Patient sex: M
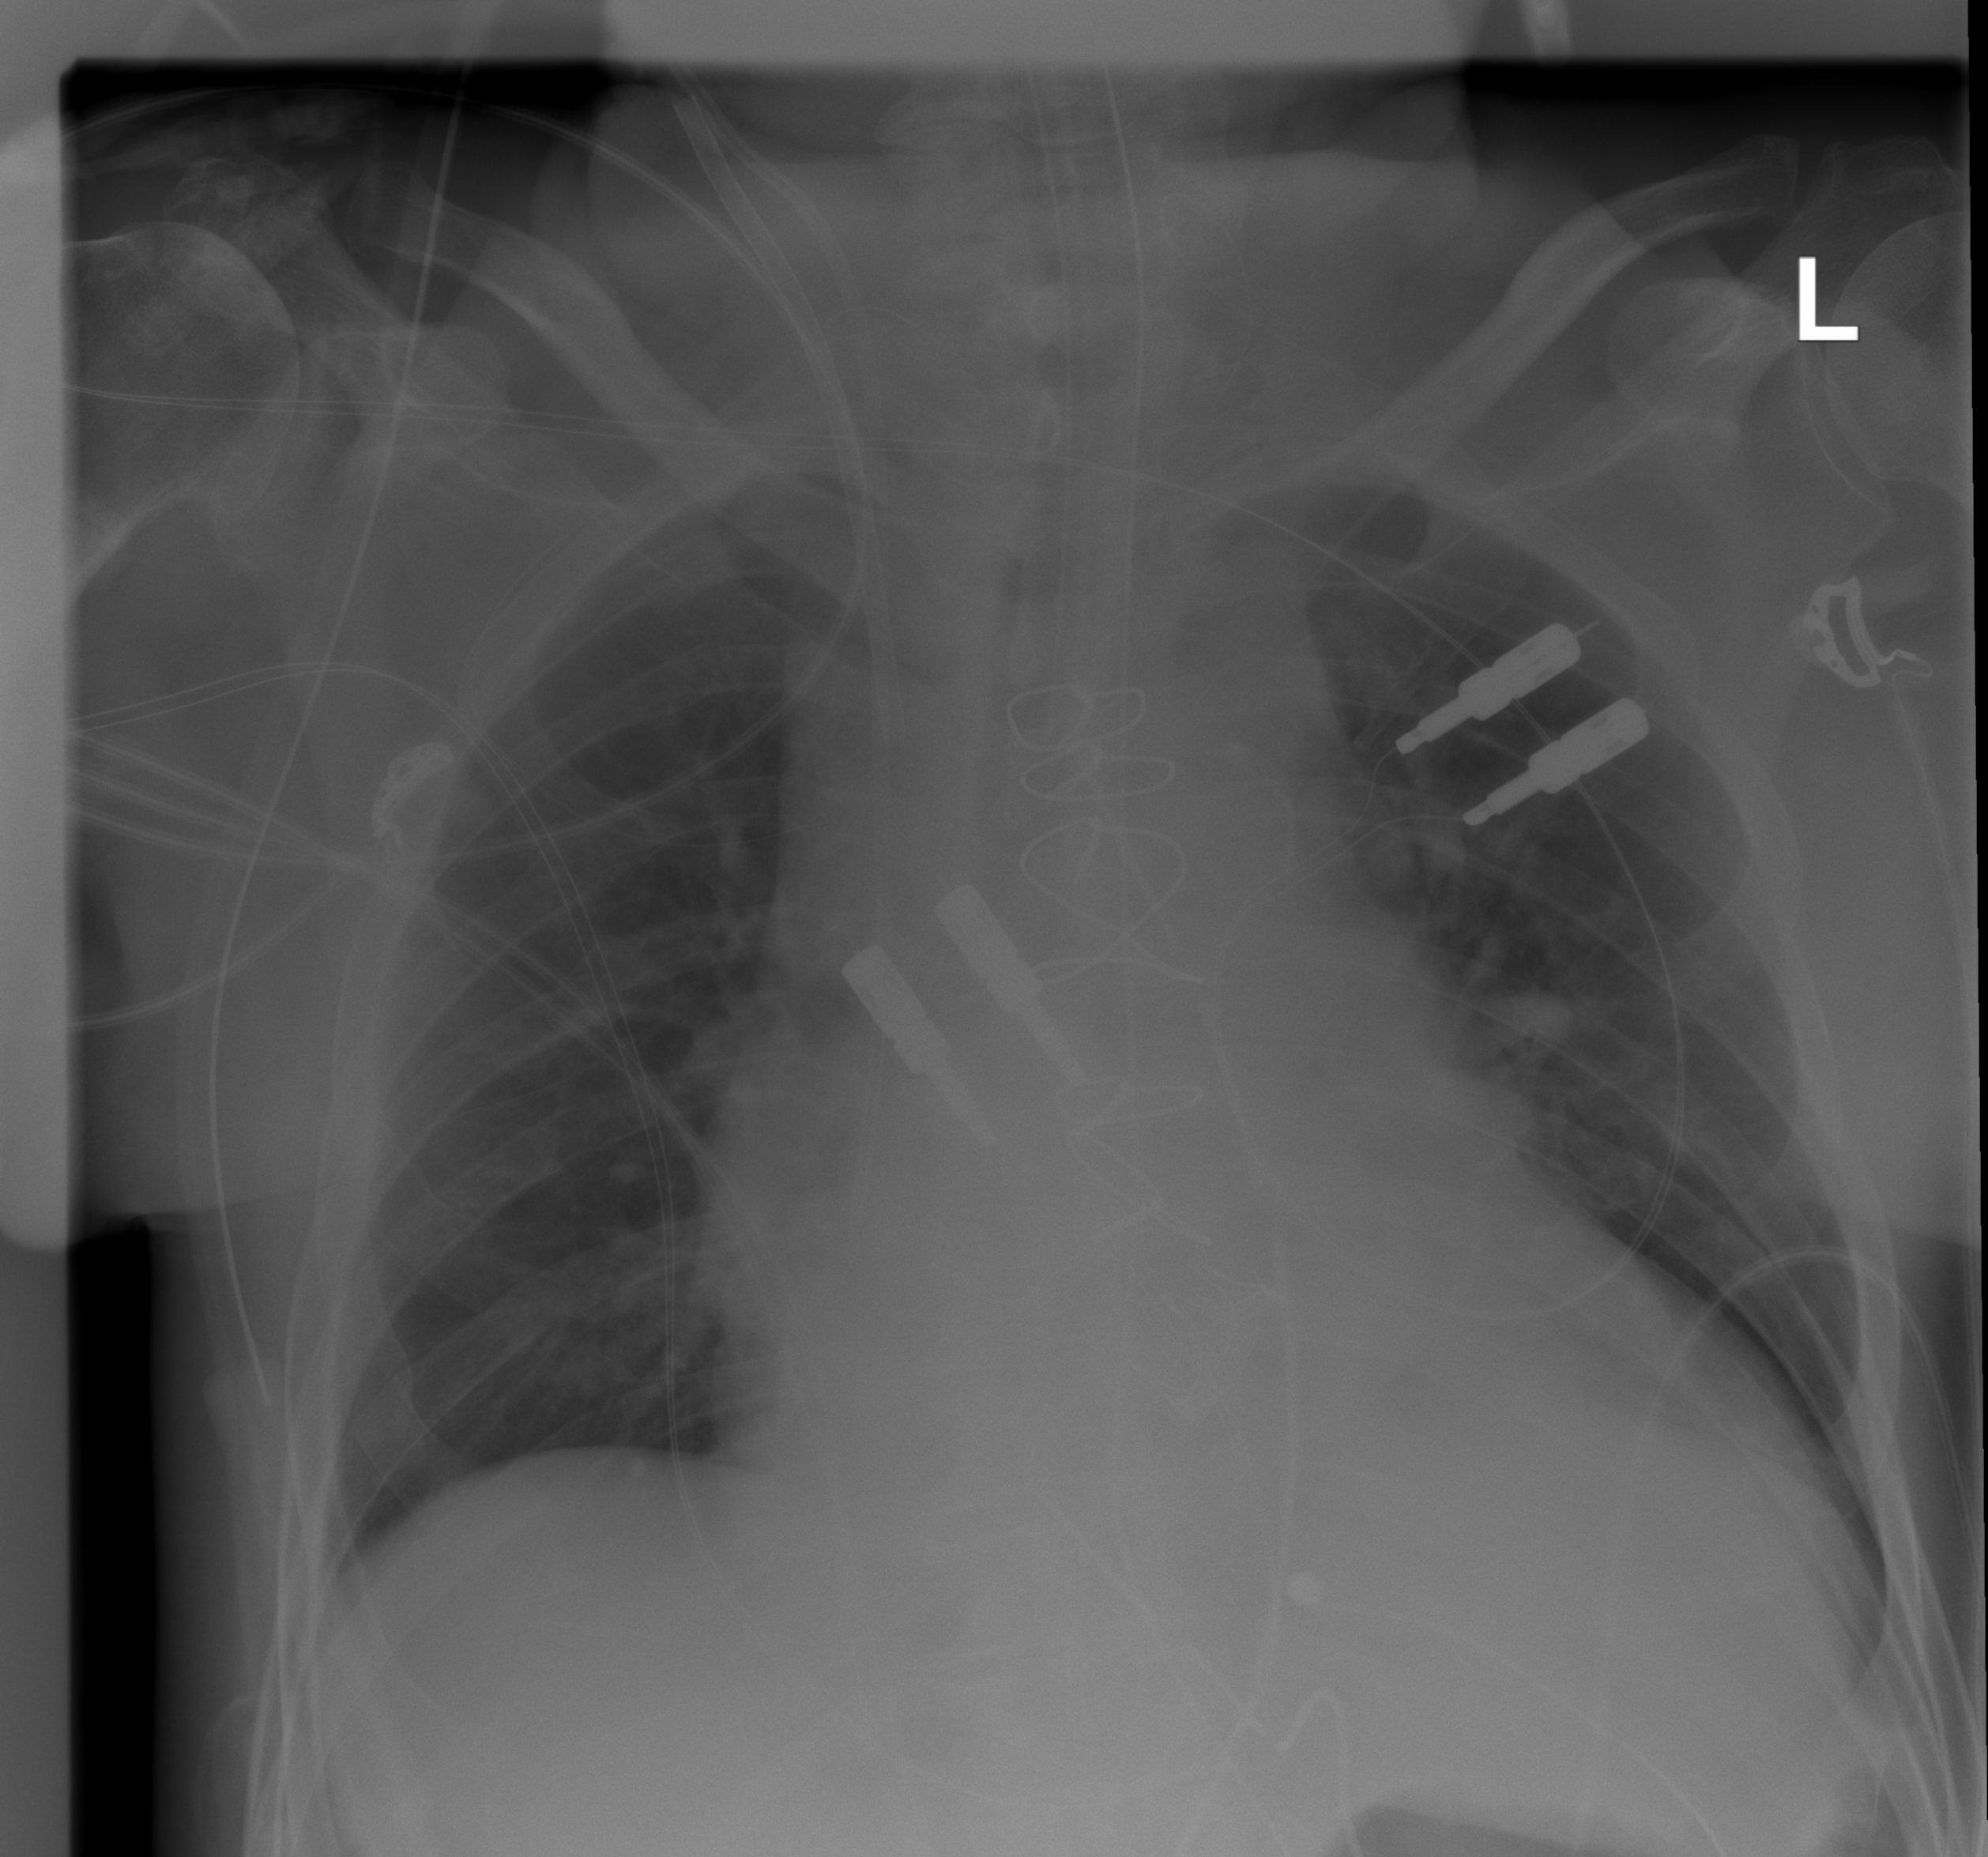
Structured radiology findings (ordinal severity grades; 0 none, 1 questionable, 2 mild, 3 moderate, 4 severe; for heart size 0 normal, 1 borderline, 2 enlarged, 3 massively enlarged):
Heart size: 2
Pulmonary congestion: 0
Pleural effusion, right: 0
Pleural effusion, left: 0
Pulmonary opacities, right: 0
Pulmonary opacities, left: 0
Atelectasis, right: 2
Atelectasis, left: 0